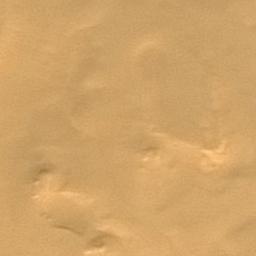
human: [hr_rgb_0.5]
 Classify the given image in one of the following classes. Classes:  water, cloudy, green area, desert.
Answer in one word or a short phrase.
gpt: desert